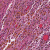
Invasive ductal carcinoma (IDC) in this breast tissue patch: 0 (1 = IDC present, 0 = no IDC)